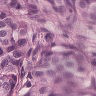
Metastatic tissue present: yes